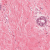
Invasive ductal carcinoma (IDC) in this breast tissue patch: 0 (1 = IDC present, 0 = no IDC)